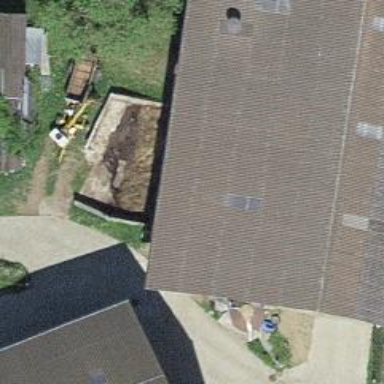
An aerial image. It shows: Sty building.